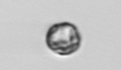
Label: Dinophyceae